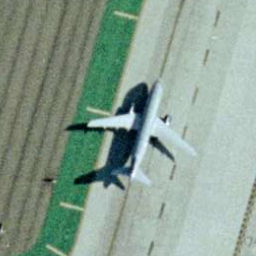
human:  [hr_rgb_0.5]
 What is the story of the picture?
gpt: airplane